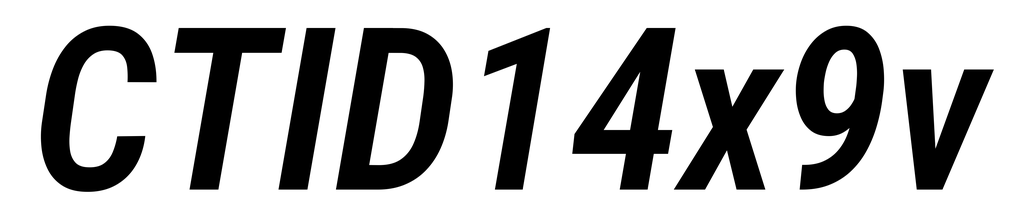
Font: Roboto-Italic_Condensed_SemiBold_Italic